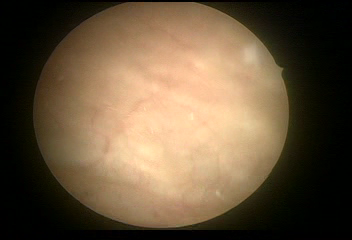
Modality: WLC
Class: Normal mucosa
Bladder cancer association: No